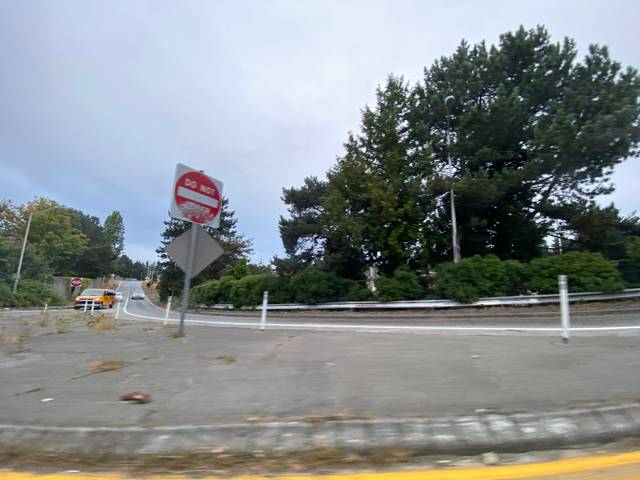
Region: United States
Coordinates: 47.687, -122.327